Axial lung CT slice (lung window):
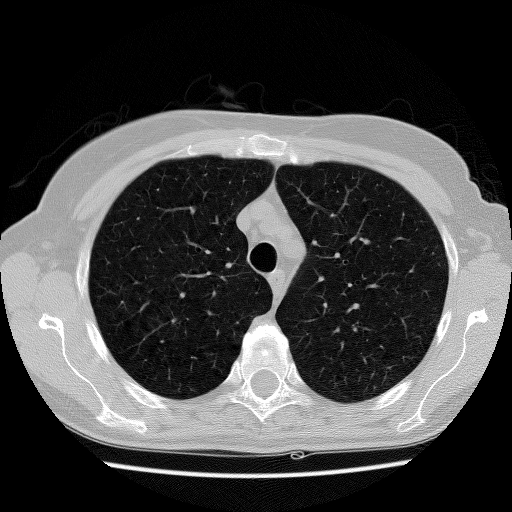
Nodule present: no